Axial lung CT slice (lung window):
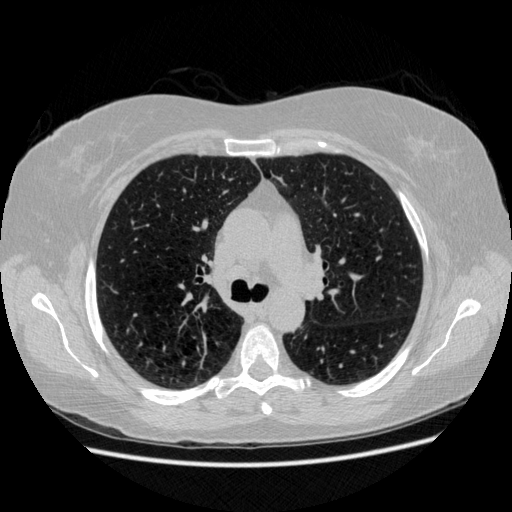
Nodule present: no